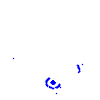
Particle: electron